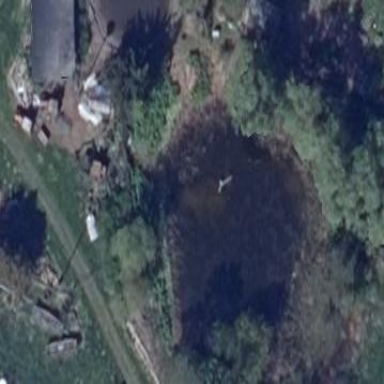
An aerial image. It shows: Serene pond surrounded by nature.